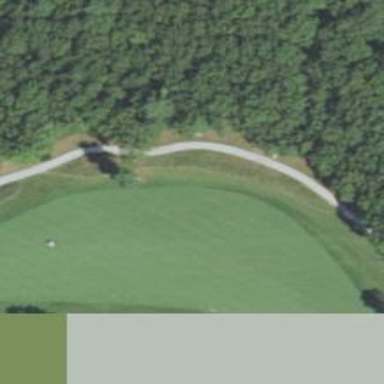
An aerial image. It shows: View of golf hole.